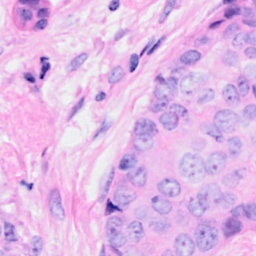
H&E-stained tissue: Breast